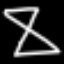
Label: hourglass